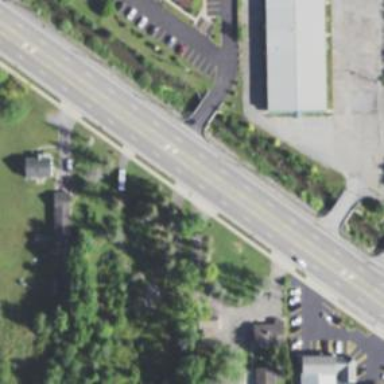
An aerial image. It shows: Unmarked road crossing.